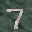
Label: 7